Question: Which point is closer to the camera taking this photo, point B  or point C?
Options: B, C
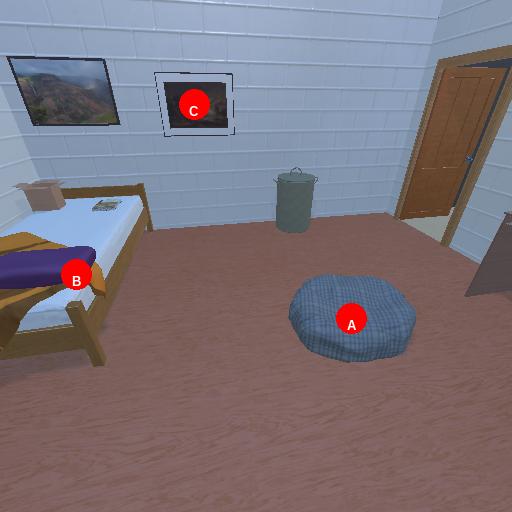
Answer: B